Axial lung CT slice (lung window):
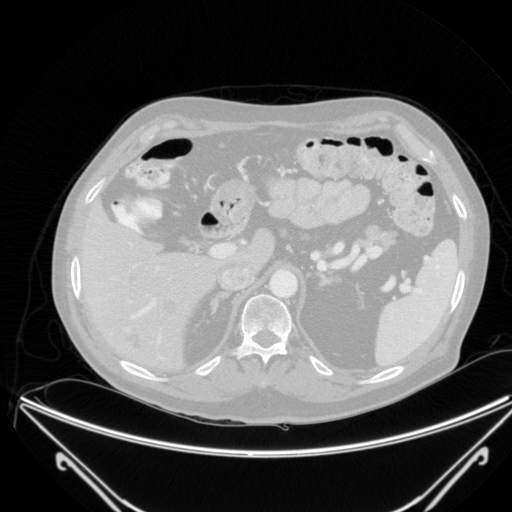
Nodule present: no